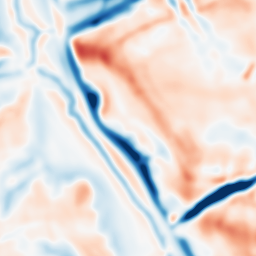
Category: multiscale
Decomposition family: dog
Decomposition parameters: sigma_low: 3
sigma_high: 10
Upsampling method: quartic
Upsampling parameters: scale: 4
Upsampling scale: 4